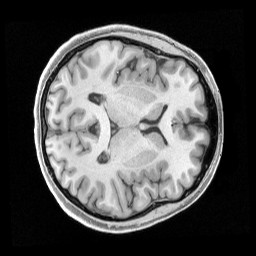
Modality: T1w
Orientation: axial
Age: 25
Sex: female
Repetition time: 2.4 s
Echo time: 0.00222 s